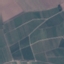
Land use / land cover: PermanentCrop